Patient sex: F
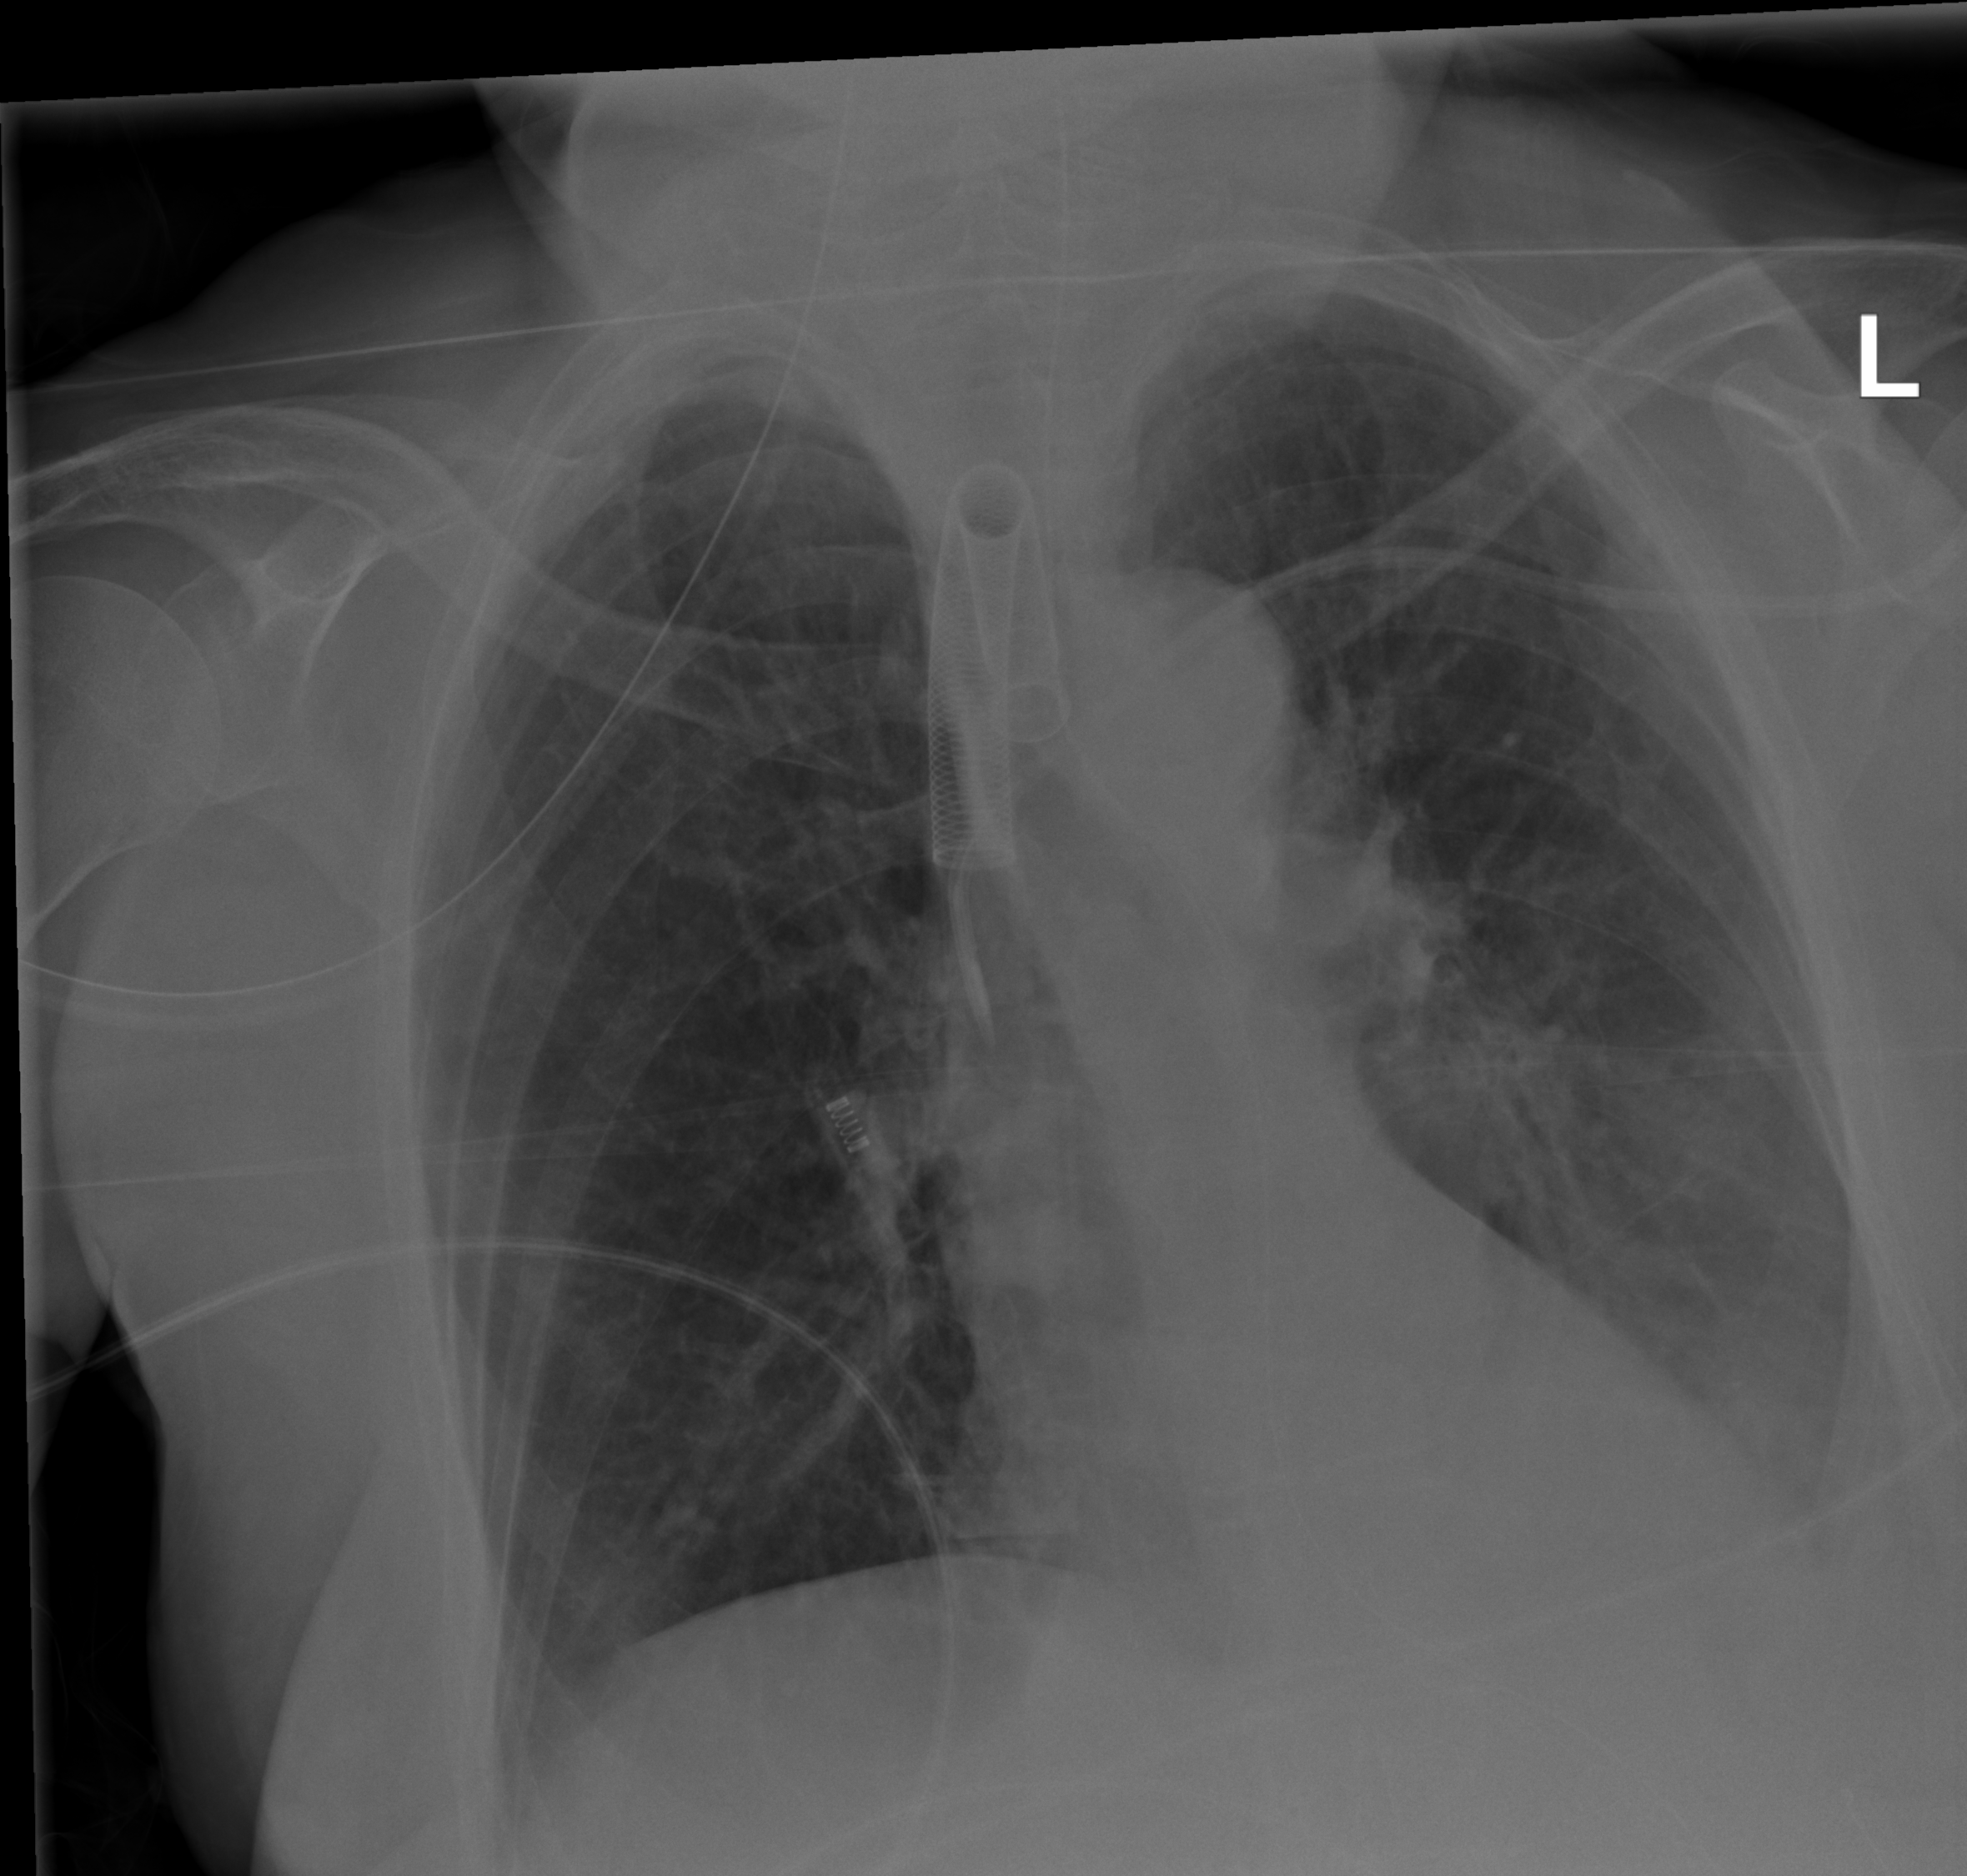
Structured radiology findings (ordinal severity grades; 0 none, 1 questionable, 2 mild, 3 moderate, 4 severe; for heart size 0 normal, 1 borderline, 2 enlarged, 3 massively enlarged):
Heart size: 0
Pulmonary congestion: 2
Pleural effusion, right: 1
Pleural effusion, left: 2
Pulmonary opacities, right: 0
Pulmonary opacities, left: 0
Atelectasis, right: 2
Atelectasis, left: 2